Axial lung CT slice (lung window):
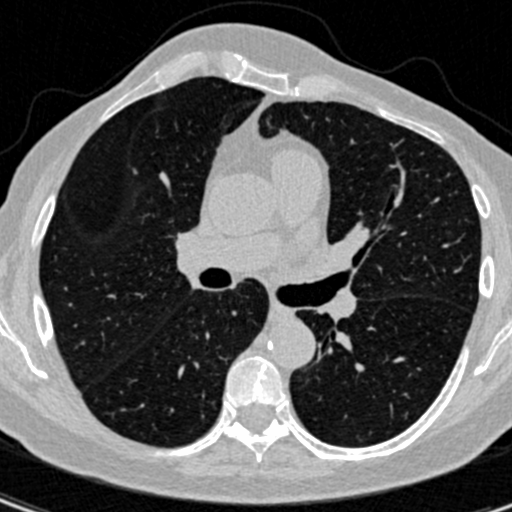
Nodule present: yes
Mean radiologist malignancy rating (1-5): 2